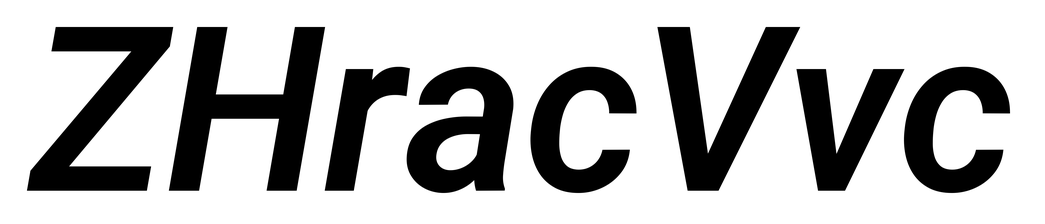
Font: Roboto-Italic_SemiBold_Italic